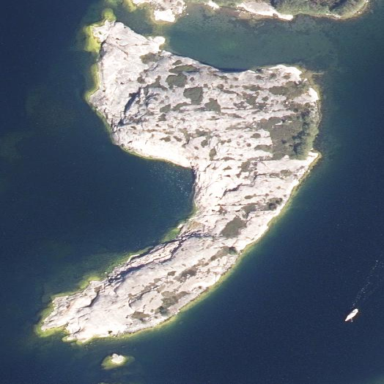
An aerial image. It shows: Island with natural coastline.